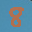
Label: 8